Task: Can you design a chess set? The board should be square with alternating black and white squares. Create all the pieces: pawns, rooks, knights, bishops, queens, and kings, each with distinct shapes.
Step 1617:
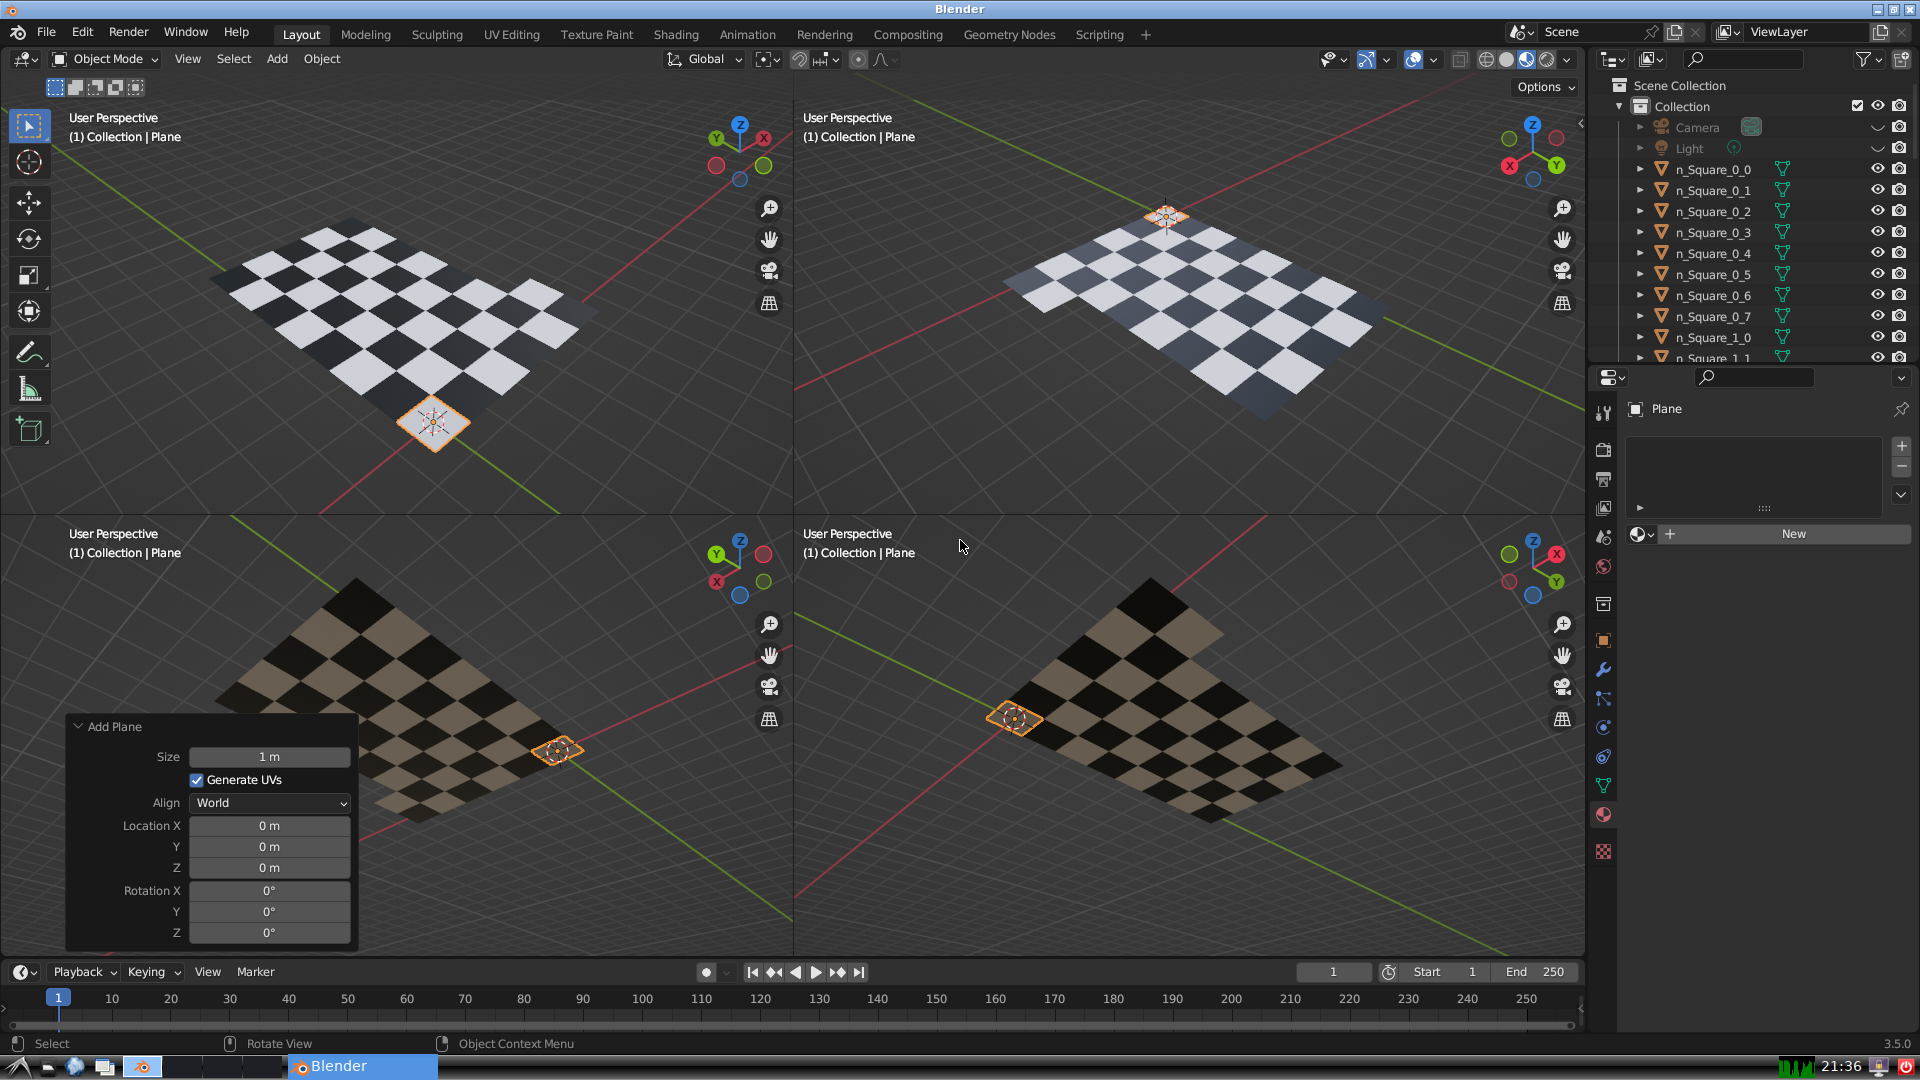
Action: {"key_press": ['Ctrl, Home']}